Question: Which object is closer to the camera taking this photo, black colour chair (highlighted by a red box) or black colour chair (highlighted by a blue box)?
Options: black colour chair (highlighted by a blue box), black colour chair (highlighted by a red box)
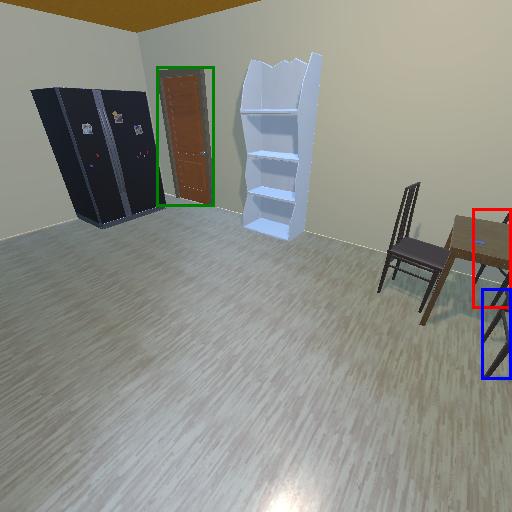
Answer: black colour chair (highlighted by a blue box)